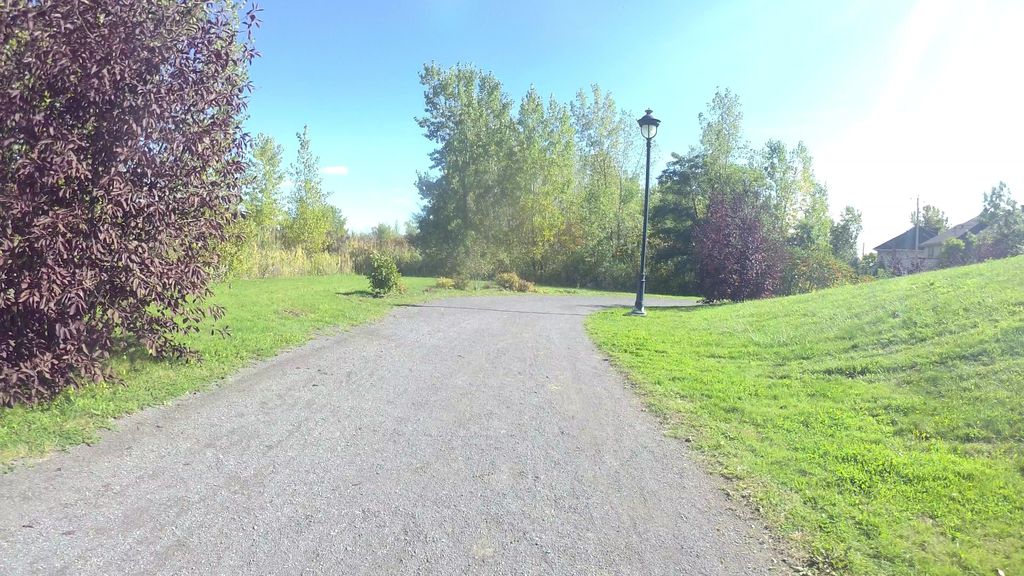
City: montreal